九年级 · 变换几何
如图, 将 $\triangle A B C$ 绕点 $A$ 顺时针旋转, 使点 $C$ 落在边 $A B$ 上的点 $E$ 处, 点 $B$ 落在点 $D$ 处, 联结 $B D$, 如果 $\angle D A C=\angle D B A$, 那么 $\angle B A C=$ $\qquad$度.

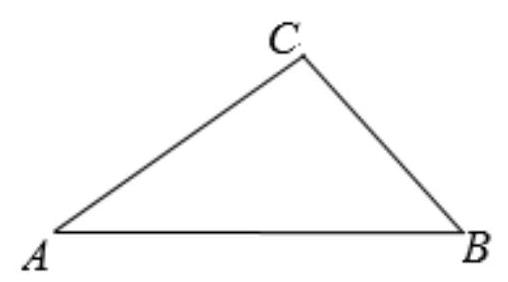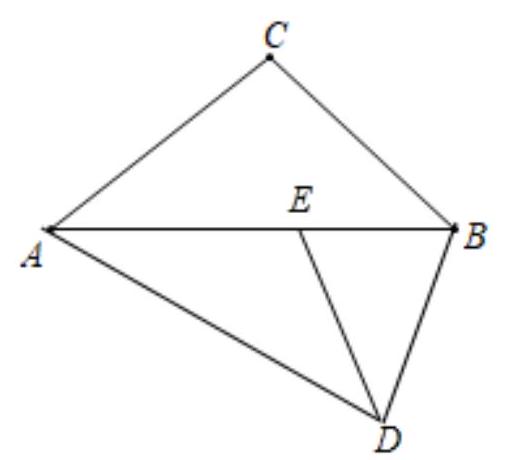
答案:  36


解析: 【分析】

本题主要考查了旋转的性质以及三角形内角和定理, 解题时注意：旋转前、后的图形全等.

设 $\angle B A C=x$, 依据旋转的性质, 可得 $\angle D A E=\angle B A C=x, \angle A D B=\angle A B D=2 x$, 再根据三角形内角和定理即可得出 $x$.

【解答】

解: 如图

设 $\angle B A C=x$, 由旋转的性质, 可得 $\angle D A E=\angle B A C=x$,

$\therefore \angle D A C=\angle D B A=2 x$,

又 $\because A B=A D$,

$\therefore \angle A D B=\angle A B D=2 x$,

$\triangle A B D$ 中, $\angle B A D+\angle A B D+\angle A D B=180^{\circ}$,

$\therefore x+2 x+2 x=180^{\circ}$,
$\therefore x=36^{\circ}$,

即 $\angle B A C=36^{\circ}$.